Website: ulta-beauty
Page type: customer-info-address
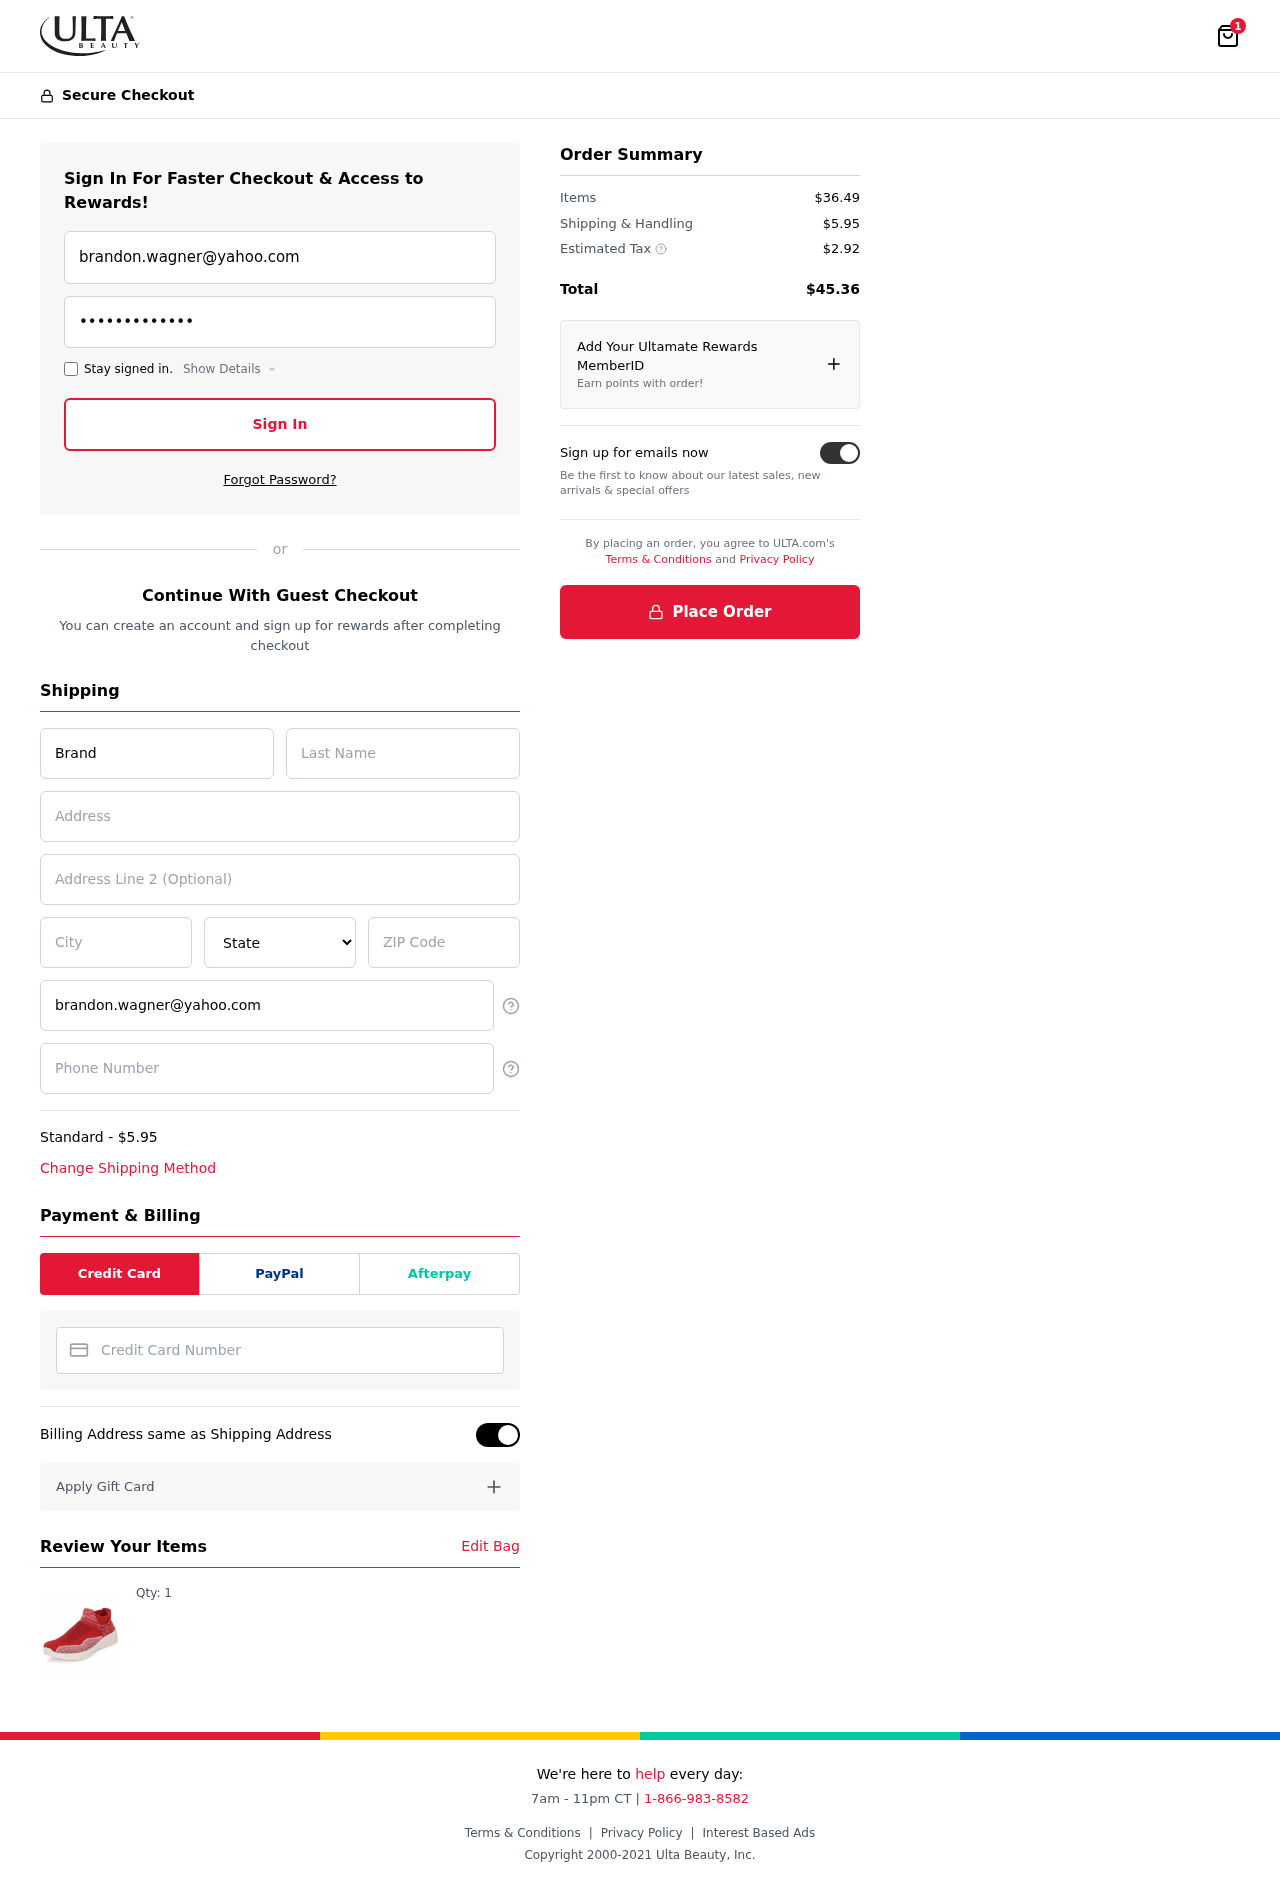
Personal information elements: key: PII_CARD_NUMBER
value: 2299 8603 0413 6891
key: PII_CITY
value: Grayshire
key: PII_EMAIL
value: brandon.wagner@yahoo.com
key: PII_FIRSTNAME
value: Brandon
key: PII_LASTNAME
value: Wagner
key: PII_PHONE
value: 5602977521
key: PII_POSTCODE
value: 72709
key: PII_STATE
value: Washington
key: PII_STREET
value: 7549 Smith Springs Suite 522
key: PII_STREET2
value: Apt. 772
Product elements: key: PRODUCT1_QUANTITY
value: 1
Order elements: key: ORDER_NUM_ITEMS
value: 1
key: ORDER_SHIPPING_COST
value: $5.95
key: ORDER_ITEMS_TOTAL
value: $36.49
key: ORDER_SHIPPING_COST2
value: $5.95
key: ORDER_TAX
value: $2.92
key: ORDER_TOTAL
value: $45.36